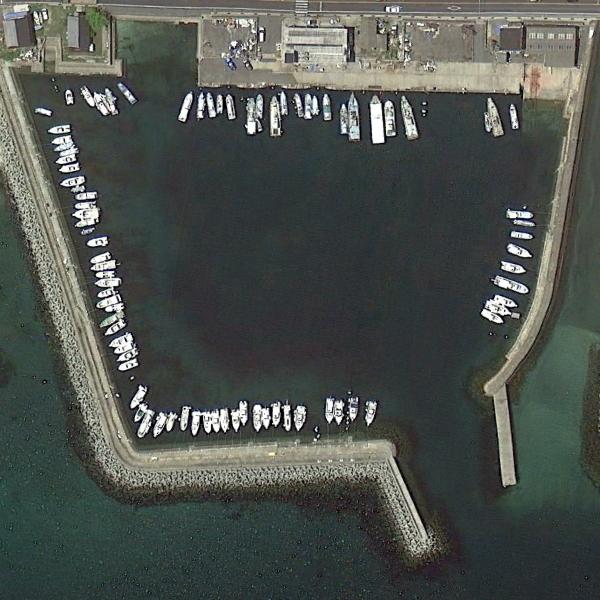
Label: Port